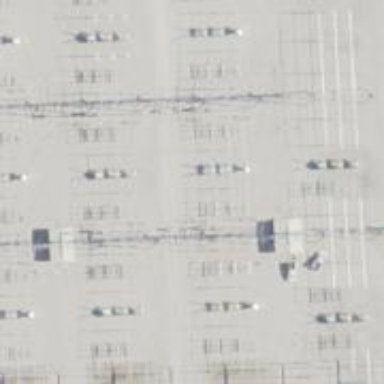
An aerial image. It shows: Switch used for power control.